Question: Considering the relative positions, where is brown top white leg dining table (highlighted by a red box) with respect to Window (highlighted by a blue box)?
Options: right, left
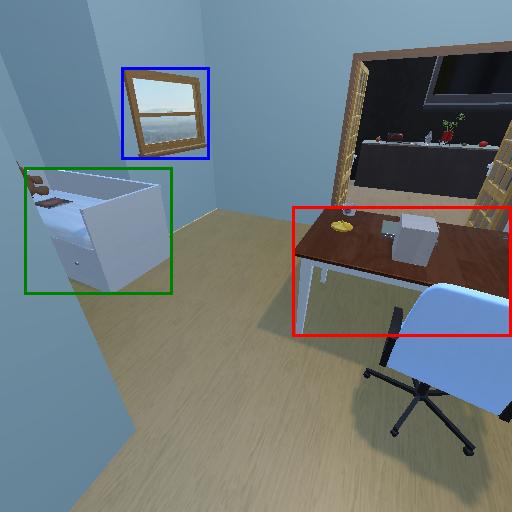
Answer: right